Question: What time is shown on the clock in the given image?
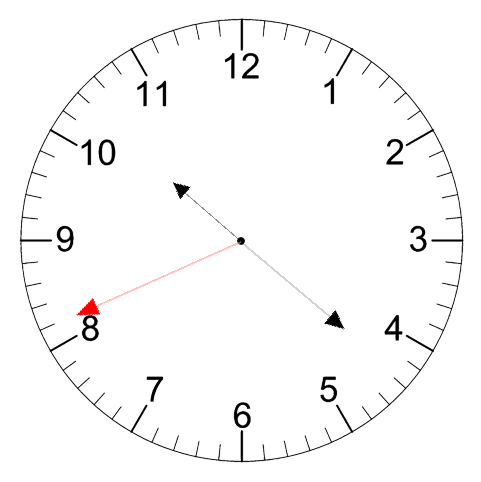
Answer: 10:21:41